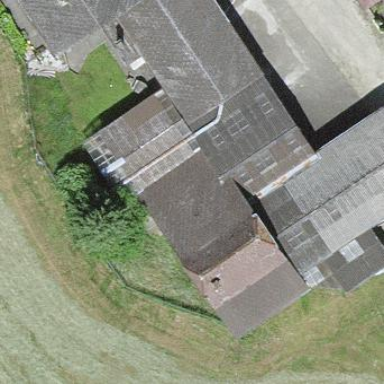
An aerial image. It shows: Shed.